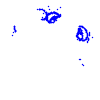
Particle: kaon